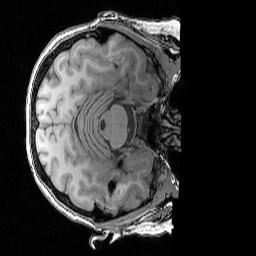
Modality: T1w
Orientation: axial
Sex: female
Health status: ill
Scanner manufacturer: siemens
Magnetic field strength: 3 T
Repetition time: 1.57 s
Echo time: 0.00342 s